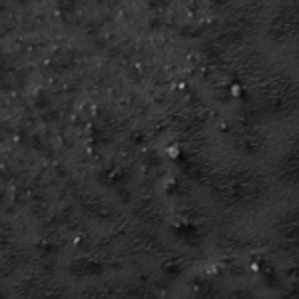
Label: frost